Question: I'm having a simple problem with my file, when i read in the FILE* and then print it out again after removing the punctuations it will only print out the bottom part of the file. The input i have is below at the bottom of this question. Question is : Is there any reason why its printing out only a section of the file?
Here's the code that reads in my FILE:
'''
int currentLetter= 0;
string word = "";
FILE * input;
input = fopen("test.txt", "r");
if (input == NULL)
{
perror("Error opening file");
}
else{
while(currentLetter != EOF){//Loop Through File
do{// GETWORD
currentLetter = fgetc(input);
if(currentLetter == '?' || currentLetter == '<'|| currentLetter == '>'|| currentLetter == ':' ||currentLetter == '"')
word += ' ';
if (isalpha(currentLetter) || isdigit(currentLetter) || currentLetter == '-' || currentLetter == ''' )
{
word += tolower(currentLetter);
}
}while(currentLetter != EOF && currentLetter != ' ' && currentLetter != '
');
if (word != " " && !(word.find_first_of("<PHONE>") < word.length()))
{
cout<< word << endl;
// insert(word); This will called the b
}
word = "";
}
}
'''
Here is my input(quite big):
A collection of five memorable texts.
> "I have, myself, full confidence that if all do their duty, if nothing
is neglected, and if the best arrangements are made, as they are being
made, we shall prove ourselves once again able to defend our Island
home, to ride out the storm of war, and to outlive the menace of
tyranny, if necessary for years, if necessary alone. At any rate, that
is what we are going to try to do. That is the resolve of His
Majesty's Government-every man of them. That is the will of Parliament
and the nation. The British Empire and the French Republic, linked
together in their cause and in their need, will defend to the death
their native soil, aiding each other like good comrades to the utmost
of their strength. Even though large tracts of Europe and many old and
famous States have fallen or may fall into the grip of the Gestapo and
all the odious apparatus of Nazi rule, we shall not flag or fail. We
shall go on to the end, we shall fight in France, we shall fight on
the seas and oceans, we shall fight with growing confidence and
growing strength in the air, we shall defend our Island, whatever the
cost may be, we shall fight on the beaches, we shall fight on the
landing grounds, we shall fight in the fields and in the streets, we
shall fight in the hills; we shall never surrender, and even if, which
I do not for a moment believe, this Island or a large part of it were
subjugated and starving, then our Empire beyond the seas, armed and
guarded by the British Fleet, would carry on the struggle, until, in
God's good time, the New World, with all its power and might, steps
forth to the rescue and the liberation of the old." --Winston
Churchill, 1940"Fourscore and seven years ago our fathers brought forth on this
continent a new nation, conceived in liberty and dedicated to the
proposition that all men are created equal. Now we are engaged in a
great civil war, testing whether that nation or any nation so
conceived and so dedicated can long endure. We are met on a great
battlefield of that war. We have come to dedicate a portion of that
field as a final resting-place for those who here gave their lives
that that nation might live. It is altogether fitting and proper that
we should do this. But in a larger sense, we cannot dedicate, we
cannot consecrate, we cannot hallow this ground. The brave men, living
and dead who struggled here have consecrated it far above our poor
power to add or detract. The world will little note nor long remember
what we say here, but it can never forget what they did here. It is
for us the living rather to be dedicated here to the unfinished work
which they who fought here have thus far so nobly advanced. It is
rather for us to be here dedicated to the great task remaining before
us--that from these honoured dead we take increased devotion to that
cause for which they gave the last full measure of devotion--that we
here highly resolve that these dead shall not have died in vain, that
this nation under God shall have a new birth of freedom, and that
government of the people, by the people, for the people shall not
perish from the earth." --Abraham LincolnI say to you today, my friends, that in spite of the difficulties and
frustrations of the moment, I still have a dream. It is a dream deeply
rooted in the American dream. I have a dream that one day this nation
will rise up and live out the true meaning of its creed: "We hold
these truths to be self-evident: that all men are created equal." I
have a dream that one day on the red hills of Georgia the sons of
former slaves and the sons of former slave owners will be able to sit
down together at a table of brotherhood. I have a dream that one day
even the state of Mississippi, a desert state, sweltering with the
heat of injustice and oppression, will be transformed into an oasis of
freedom and justice. I have a dream that my four children will one day
live in a nation where they will not be judged by the colour of their
skin but by the content of their character. I have a dream today. ---
Martin Luther KingThe Life and Death of Julies Caesar by William Shakespeare SCENE II. A public place.Flourish. Enter CAESAR; ANTONY, for the course; CALPURNIA, PORTIA,
DECIUS BRUTUS, CICERO, BRUTUS, CASSIUS, and CASCA; a great crowd
following, among them a Soothsayer CAESAR Let me have men about me that are fat; Sleek-headed men and
such as sleep o' nights: Yond Cassius has a lean and hungry look; He
thinks too much: such men are dangerous.ANTONY Fear him not, Caesar; he's not dangerous; He is a noble Roman
and well given.CAESAR Would he were fatter! But I fear him not: Yet if my name were
liable to fear, I do not know the man I should avoid So soon as that
spare Cassius. He reads much; He is a great observer and he looks
Quite through the deeds of men: he loves no plays, As thou dost,
Antony; he hears no music; Seldom he smiles, and smiles in such a sort
As if he mock'd himself and scorn'd his spirit That could be moved to
smile at any thing. Such men as he be never at heart's ease Whiles
they behold a greater than themselves, And therefore are they very
dangerous. I rather tell thee what is to be fear'd Than what I fear;
for always I am Caesar. Come on my right hand, for this ear is deaf,
And tell me truly what thou think'st of him."Monty Python and the Holy Grail"Scene 25
HEAD KNIGHT: Nee!
Nee!
Nee!
Nee! ARTHUR: Who are you? HEAD KNIGHT: We are the Knights Who Say... Nee! ARTHUR: No! Not the Knights Who Say Nee! HEAD
KNIGHT: The same! BEDEMIR: Who are they? HEAD KNIGHT: We are
the keepers of the sacred words: Nee, Pen, and
Nee-wom! RANDOM: Nee-wom! ARTHUR: Those who hear them seldom live to tell the tale! HEAD KNIGHT: The Knights Who Say Nee
demand a sacrifice! ARTHUR: Knights of Nee, we are but simple
travellers who seek the
enchanter who lives beyond these woods. HEAD KNIGHT: Nee! Nee! Nee! Nee! ARTHUR and PARTY: Oh, ow! HEAD KNIGHT: We shall
say 'nee' again to you if you do not appease us. ARTHUR: Well, what
is it you want? HEAD KNIGHT: We want... a shrubbery!
[dramatic chord] ARTHUR: A what? HEAD KNIGHT: Nee! Nee! ARTHUR and PARTY: Oh, ow! ARTHUR: Please, please! No more! We
shall find a shrubbery. HEAD KNIGHT: You must return here with a
shrubbery or else you will
never pass through this wood alive! ARTHUR: O Knights of Nee, you are just and fair, and we will return
with a shrubbery. HEAD KNIGHT: One that looks nice. ARTHUR: Of course. HEAD KNIGHT: And not too expensive. ARTHUR: Yes.
HEAD KNIGHTS: Now... go!Scene 11GALAHAD: Zoot! DINGO: No, I am Zoot's identical twin sister,
Dingo. GALAHAD: Oh, well, excuse me, I-- DINGO: Where are you
going? GALAHAD: I seek the Grail! I have seen it, here in this
castle! DINGO: No! Oh, no! Bad, bad Zoot! GALAHAD: What is it?
DINGO: Oh, wicked, bad, naughty Zoot! She has been setting alight
to our beacon, which, I just remembered, is grail-shaped. It's not the
first time we've had this problem. GALAHAD: It's not the real Grail? DINGO: Oh, wicked, bad, naughty, evil Zoot! Oh, she is a
naughty
person, and she must pay the penalty -- and here in Castle Anthrax, we
have but one punishment for setting alight the grail-shaped beacon. You
must tie her down on a bed and spank her! GIRLS: A spanking! A spanking! DINGO: You must spank her well. And after you have
spanked her, you
may deal with her as you like. And then, spank me. VARIOUS GIRLS: And spank me.
And me.
And me. DINGO: Yes, yes, you must give us all a good spanking! GIRLS: A spanking! A spanking!Scene 35 ARTHUR: There it is! The Bridge of Death! ROBIN: Oh,
great. KNIGHT: Look! ARTHUR: There's the old man from Scene 24!
BEDEMIR: What is he doing here? ARTHUR: He is the keeper of the
Bridge of Death. He asks each
traveller five questions-- KNIGHT: Three questions. ARTHUR: Three questions. He who answers the five questions-- KNIGHT: Three
questions. ARTHUR: Three questions may cross in safety. ROBIN:
What if you get a question wrong? ARTHUR: Then you are cast into
the Gorge of Eternal Peril. ROBIN: Oh, I won't go. KNIGHT: Who's
going to answer the questions? ARTHUR: Sir Robin! ROBIN: Yes?
ARTHUR: Brave Sir Robin, you go. ROBIN: Hey! I've got a great
idea. Why doesn't Launcelot go? LAUNCELOT: Yes, let me go, my
liege. I will take him single-handed.
I shall make a feint to the north-east-- ARTHUR: No, no, hang on, hang on, hang on! Just answer the five
questions-- KNIGHT: Three questions. ARTHUR: Three questions as best you can. And we shall watch... and
pray. LAUNCELOT: I understand, my liege. ARTHUR: Good luck, brave Sir Launcelot. God be with you. KEEPER: Stop! Who
would cross the Bridge of Death must answer me
these questions three, 'ere the other side he see. LAUNCELOT: Ask me the questions, bridge-keeper. I'm not afraid. KEEPER: What
is your name? LAUNCELOT: My name is Sir Launcelot of Camelot.
KEEPER: What is your quest? LAUNCELOT: To seek the Holy Grail.
KEEPER: What is your favourite colour? LAUNCELOT: Blue. KEEPER:
Right. Off you go. LAUNCELOT: Oh, thank you. Thank you very much.
ROBIN: That's easy! KEEPER: Stop! Who approaches the Bridge of
Death must answer me
these questions three, 'ere the other side he see. ROBIN: Ask me the questions, bridge-keeper. I'm not afraid. KEEPER: What is
your name? ROBIN: Sir Robin of Camelot. KEEPER: What is your
quest? ROBIN: To seek the Holy Grail. KEEPER: What is the
capital of Assyria? ROBIN: I don't know that! Auuuuuuuugh!
KEEPER: Stop! What is your name? GALAHAD: Sir Galahad of Camelot.
KEEPER: What is your quest? GALAHAD: I seek the Holy Grail.
KEEPER: What is your favourite colour? GALAHAD: Blue. No yel--
Auuuuuuuugh! KEEPER: Heh heh. Stop! What is your name? ARTHUR:
It is Arthur, King of the Britons. KEEPER: What is your quest?
ARTHUR: To seek the Holy Grail. KEEPER: What is the air-speed
velocity of an unladen swallow? ARTHUR: What do you mean? An
African or European swallow? KEEPER: What? I don't know that!
Auuuuuuuugh! BEDEMIR: How do know so much about swallows? ARTHUR:
Well, you have to know these things when you're a king you know.
my output:

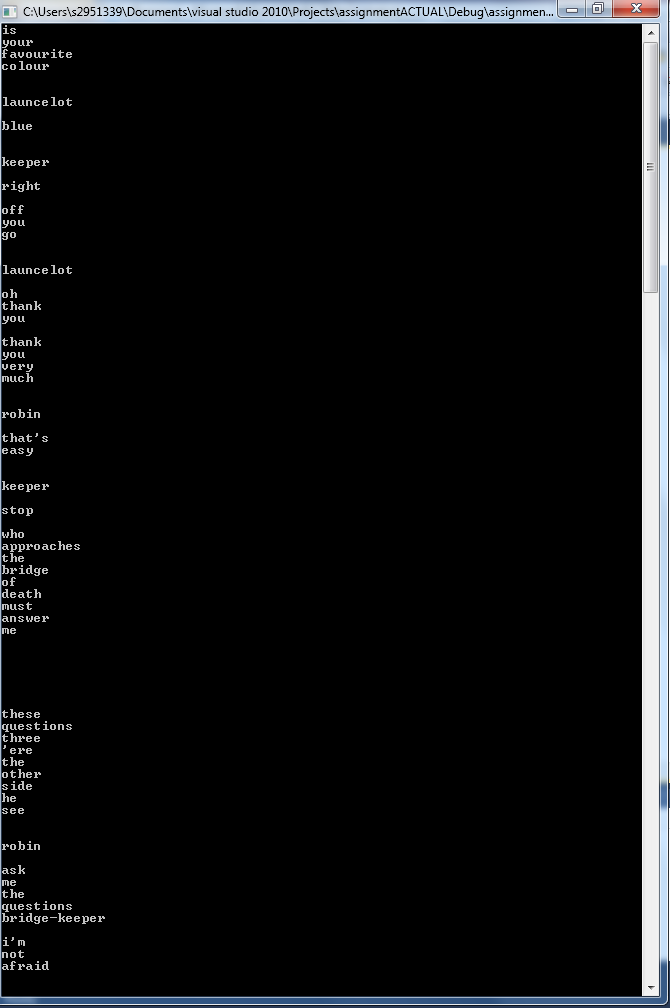
Answer: The problem is that text is scrolling off the top edge of your command window and being lost. Right-click the icon on the upper left edge of the title bar, open "Properties," and increase the window/screen buffer sizes to large amounts. Then try running again.
Or, run it at the command line and send the output to a file with the '>' character.
'assignment.exe > completeOutput.txt'